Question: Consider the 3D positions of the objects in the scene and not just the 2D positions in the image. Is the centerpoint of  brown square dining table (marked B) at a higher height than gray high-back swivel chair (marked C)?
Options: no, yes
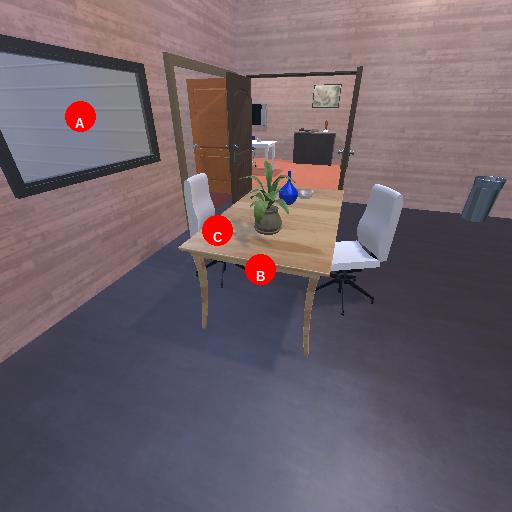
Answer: no